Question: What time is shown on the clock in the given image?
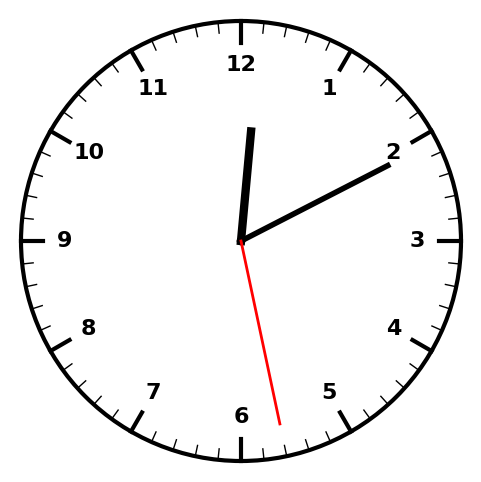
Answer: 12:10:28